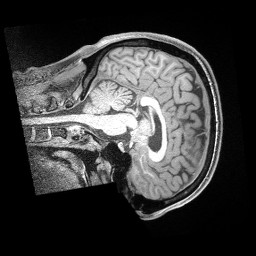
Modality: T1w
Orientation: sagittal
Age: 36
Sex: male
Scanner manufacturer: siemens
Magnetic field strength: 3 T
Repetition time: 2 s
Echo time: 0.00211 s